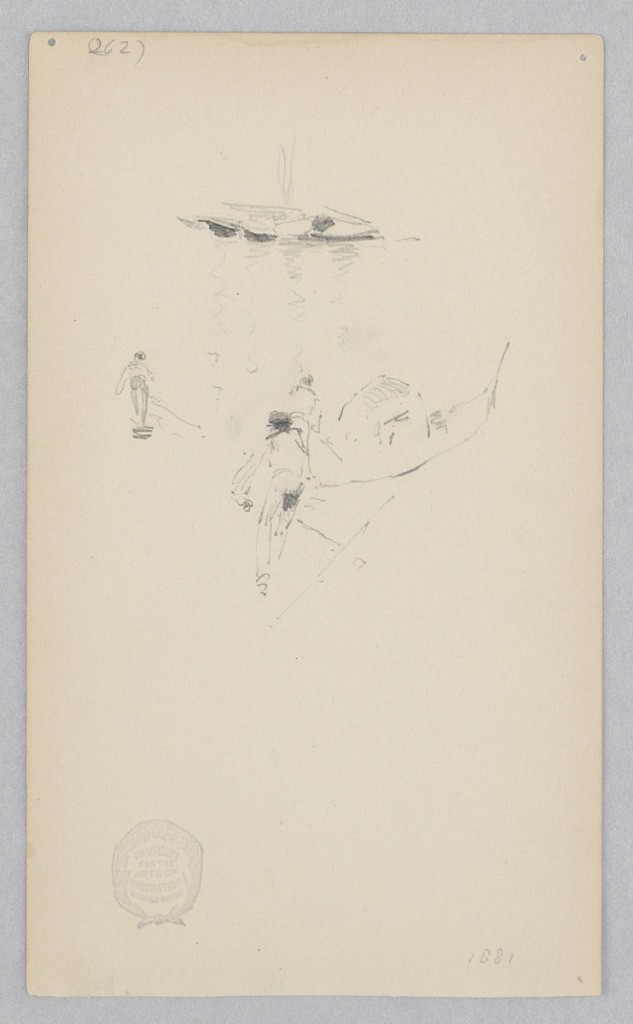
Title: View of Venice, Italy
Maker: Robert Frederick Blum, American, 1857–1903
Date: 1881
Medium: Graphite on wove paper
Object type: Drawing
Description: Sketch of three gondoliers and gondolas in Venice.